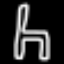
Label: chair